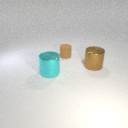
large cyan metal cylinder to the left of large brown metal cylinder